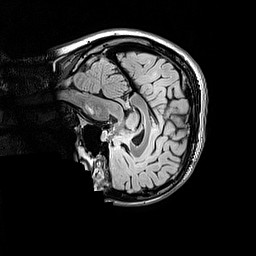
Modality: FLAIR
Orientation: sagittal
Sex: female
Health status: ill
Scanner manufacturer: siemens
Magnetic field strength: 3 T
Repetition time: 5 s
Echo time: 0.388 s